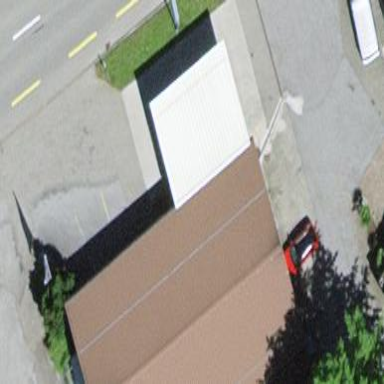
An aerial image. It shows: Fuel station with roof.